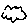
Label: cloud